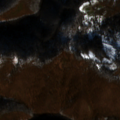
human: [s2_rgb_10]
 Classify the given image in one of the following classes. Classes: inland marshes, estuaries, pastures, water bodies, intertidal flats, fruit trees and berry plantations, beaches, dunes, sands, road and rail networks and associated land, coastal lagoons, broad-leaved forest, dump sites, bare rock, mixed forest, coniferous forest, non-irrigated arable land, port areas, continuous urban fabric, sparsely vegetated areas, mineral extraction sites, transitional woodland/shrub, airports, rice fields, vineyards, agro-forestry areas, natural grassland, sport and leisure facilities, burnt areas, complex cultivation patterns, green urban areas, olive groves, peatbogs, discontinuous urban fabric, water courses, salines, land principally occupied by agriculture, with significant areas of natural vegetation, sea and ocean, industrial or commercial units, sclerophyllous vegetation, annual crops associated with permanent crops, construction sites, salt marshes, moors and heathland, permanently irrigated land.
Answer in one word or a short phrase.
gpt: land principally occupied by agriculture, with significant areas of natural vegetation, broad-leaved forest